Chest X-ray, PA view. Patient: 61 years old, sex M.
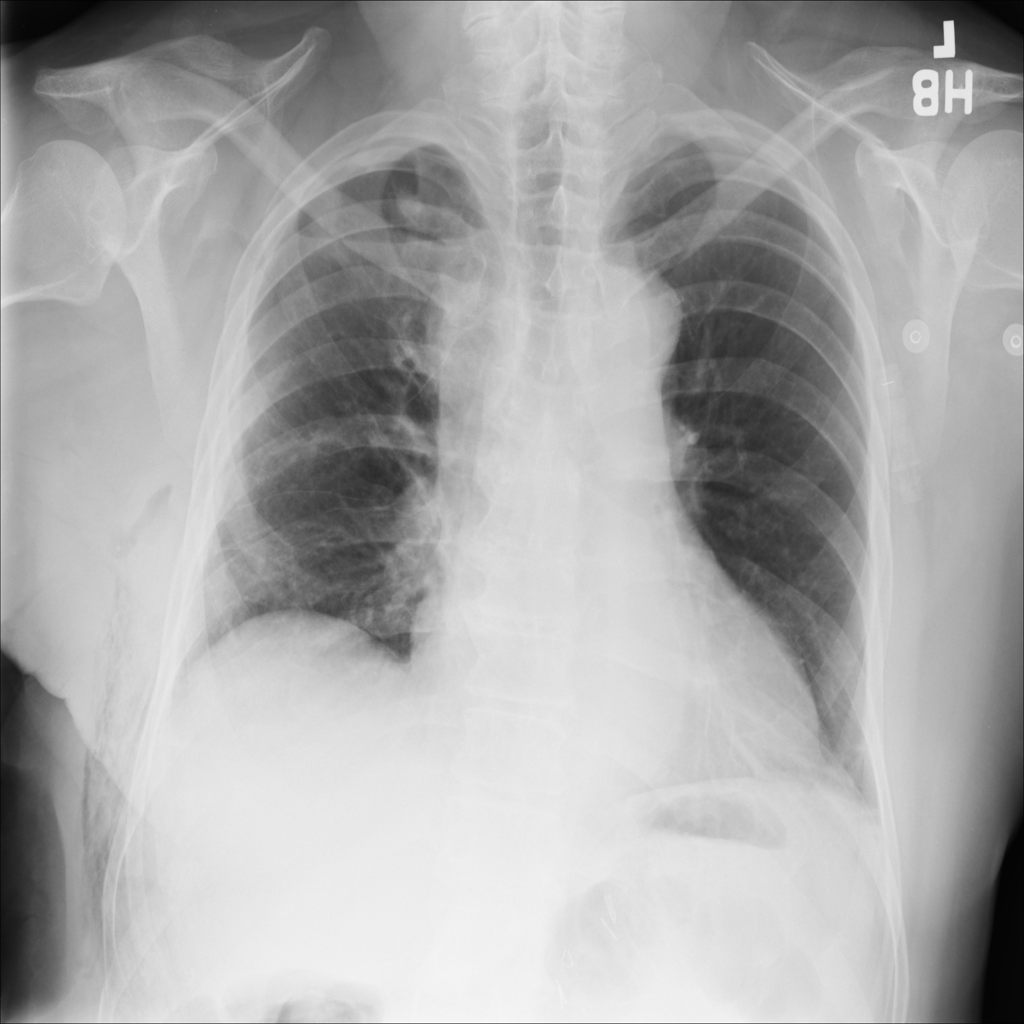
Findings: Emphysema